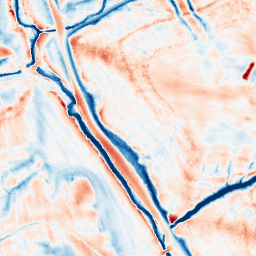
Category: edge_preserving
Decomposition family: guided
Decomposition parameters: radius: 8
eps: 0.001
Upsampling method: sinc_hamming
Upsampling parameters: scale: 4
kernel_size: 16
Upsampling scale: 4